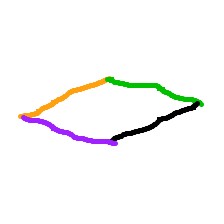
Shape: rhombus